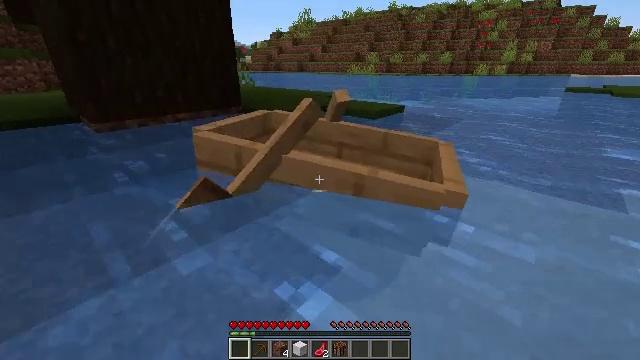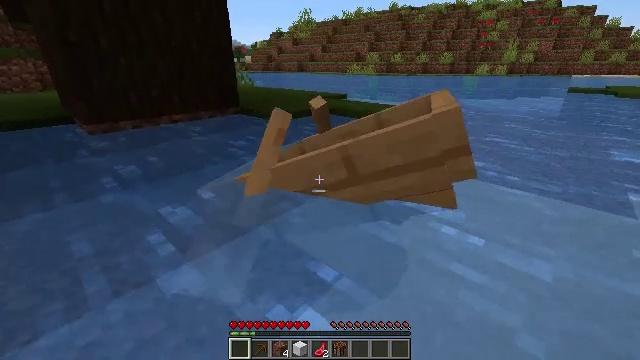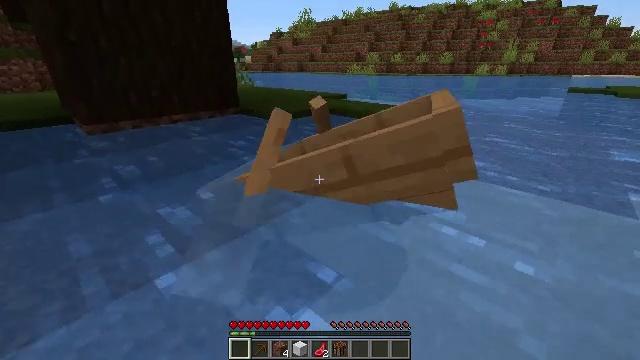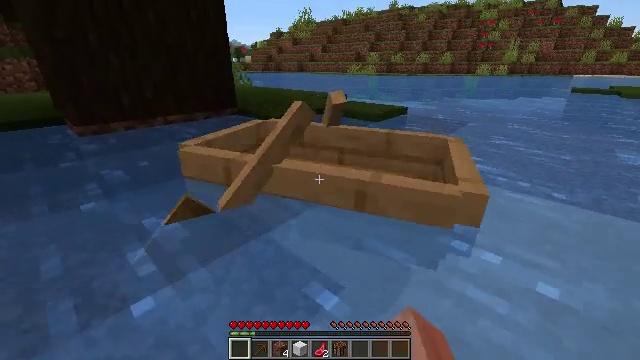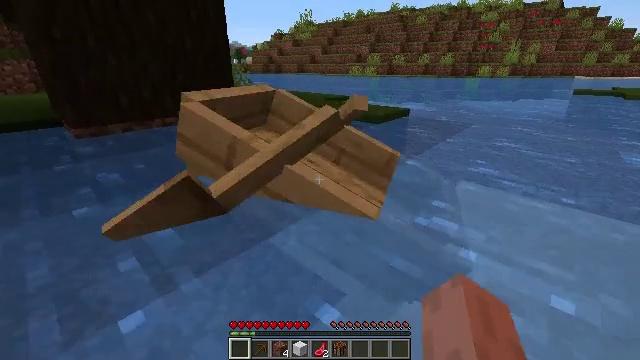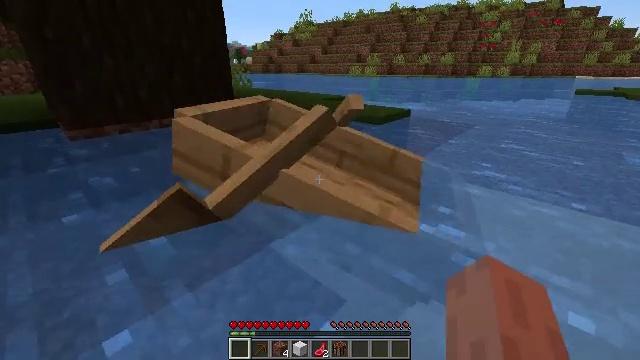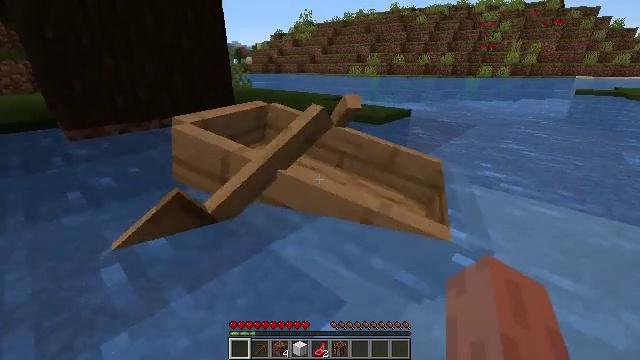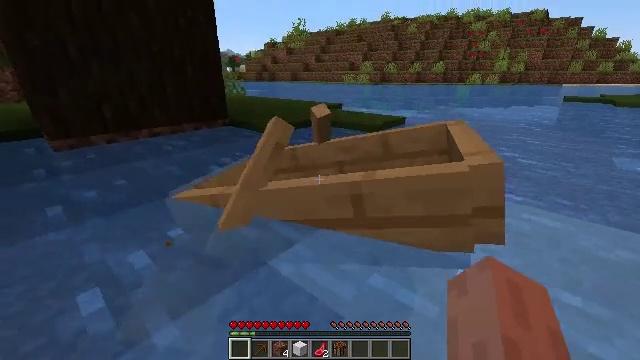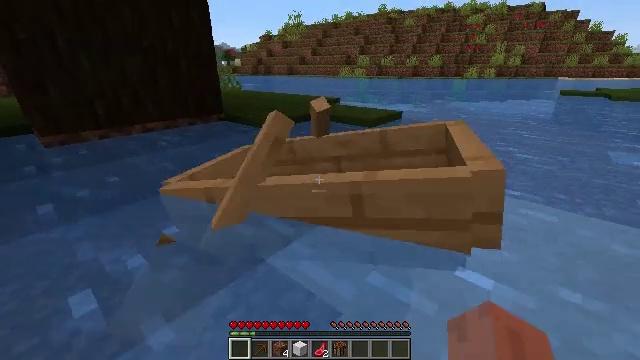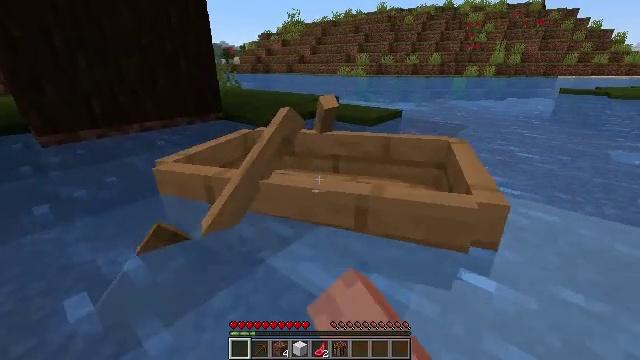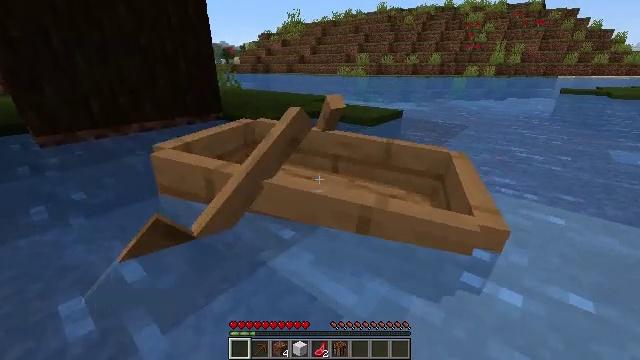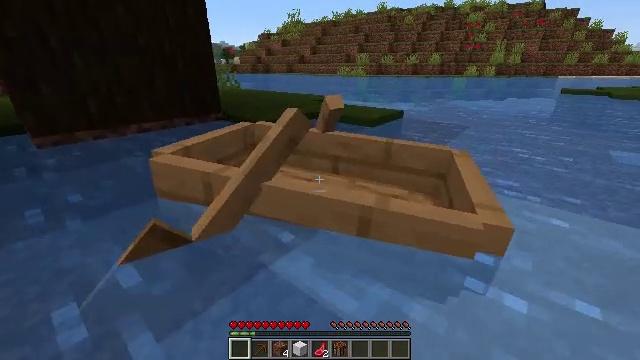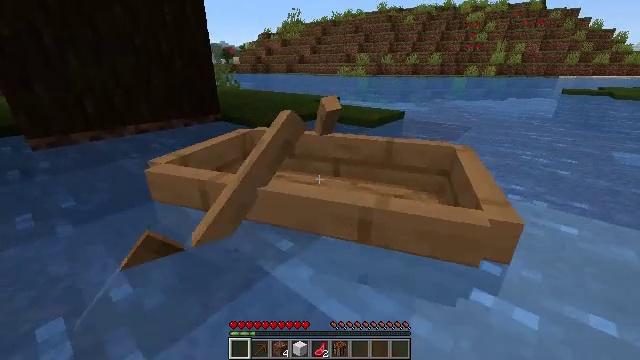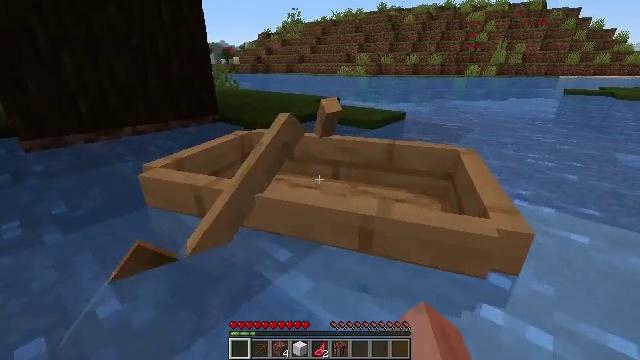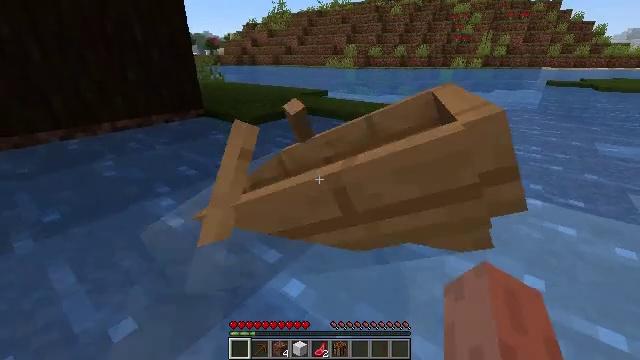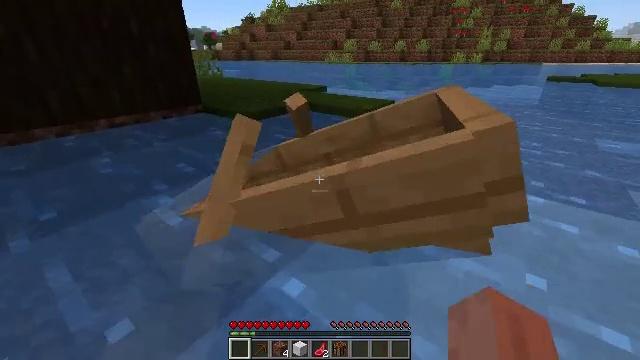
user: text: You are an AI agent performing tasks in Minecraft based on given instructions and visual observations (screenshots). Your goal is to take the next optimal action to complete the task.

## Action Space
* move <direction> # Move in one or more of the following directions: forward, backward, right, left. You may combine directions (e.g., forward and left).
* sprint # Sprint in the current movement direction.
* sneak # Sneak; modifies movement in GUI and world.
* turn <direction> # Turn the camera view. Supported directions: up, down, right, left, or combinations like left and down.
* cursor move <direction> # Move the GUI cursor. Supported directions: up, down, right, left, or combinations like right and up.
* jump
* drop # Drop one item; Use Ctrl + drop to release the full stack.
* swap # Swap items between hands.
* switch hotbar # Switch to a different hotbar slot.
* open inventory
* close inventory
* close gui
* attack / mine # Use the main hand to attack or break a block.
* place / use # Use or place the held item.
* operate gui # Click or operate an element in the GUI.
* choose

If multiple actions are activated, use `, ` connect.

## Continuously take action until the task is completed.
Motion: motion action
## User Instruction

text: Gather dark oak log for crafting.
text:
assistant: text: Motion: move forward, attack / mine
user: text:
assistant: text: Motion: move forward, attack / mine
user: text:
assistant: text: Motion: move forward, attack / mine
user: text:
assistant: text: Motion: attack / mine
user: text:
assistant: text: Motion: attack / mine
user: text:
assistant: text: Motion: attack / mine
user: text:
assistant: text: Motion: turn right and up
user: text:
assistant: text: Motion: turn down, attack / mine
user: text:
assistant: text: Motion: attack / mine
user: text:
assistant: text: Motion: attack / mine
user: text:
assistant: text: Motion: move forward, attack / mine
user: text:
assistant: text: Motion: move forward, attack / mine
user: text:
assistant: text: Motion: move forward, attack / mine
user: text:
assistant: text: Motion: turn right and down
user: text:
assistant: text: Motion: attack / mine
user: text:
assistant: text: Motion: attack / mine
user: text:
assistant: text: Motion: attack / mine
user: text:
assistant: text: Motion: attack / mine
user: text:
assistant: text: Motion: attack / mine
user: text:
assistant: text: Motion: attack / mine
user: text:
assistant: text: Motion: attack / mine
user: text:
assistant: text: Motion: attack / mine
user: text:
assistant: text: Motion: attack / mine
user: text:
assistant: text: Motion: no_op
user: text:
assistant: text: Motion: attack / mine
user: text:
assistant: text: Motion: attack / mine
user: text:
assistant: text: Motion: attack / mine
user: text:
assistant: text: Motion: turn up, attack / mine
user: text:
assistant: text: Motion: attack / mine
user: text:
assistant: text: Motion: attack / mine